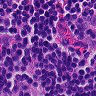
Metastatic tissue present: no